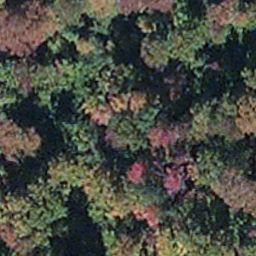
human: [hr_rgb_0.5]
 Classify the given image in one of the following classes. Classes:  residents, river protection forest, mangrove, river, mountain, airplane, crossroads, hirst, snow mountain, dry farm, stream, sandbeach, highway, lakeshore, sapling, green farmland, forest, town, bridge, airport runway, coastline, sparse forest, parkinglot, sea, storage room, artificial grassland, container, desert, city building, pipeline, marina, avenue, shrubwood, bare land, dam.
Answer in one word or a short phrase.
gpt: mangrove